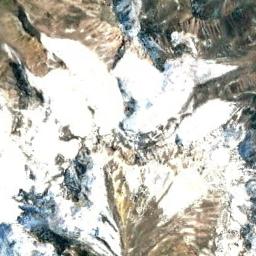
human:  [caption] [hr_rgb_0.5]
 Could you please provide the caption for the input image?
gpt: The snow berg is consist of bare land and white snow .

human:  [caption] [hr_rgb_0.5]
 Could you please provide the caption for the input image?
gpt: The snowberg is covered with snow .

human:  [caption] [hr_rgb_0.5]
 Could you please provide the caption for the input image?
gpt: White snow and brown bare ground intersect on the snow mountain .

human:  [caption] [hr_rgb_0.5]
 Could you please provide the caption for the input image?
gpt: The snowberg is covered with snow and ice and the color of the mountain is brown .

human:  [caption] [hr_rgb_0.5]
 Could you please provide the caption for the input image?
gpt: The snowberg is covered with snow and some bare land .